The image shows the envelope spectrum of a rolling-element bearing's vibration signal, with the characteristic fault frequencies (BPFO outer race, BPFI inner race, BSF ball, FTF cage) marked as reference lines. Diagnose the bearing from this image, choosing from: normal, inner_race, outer_race, ball.
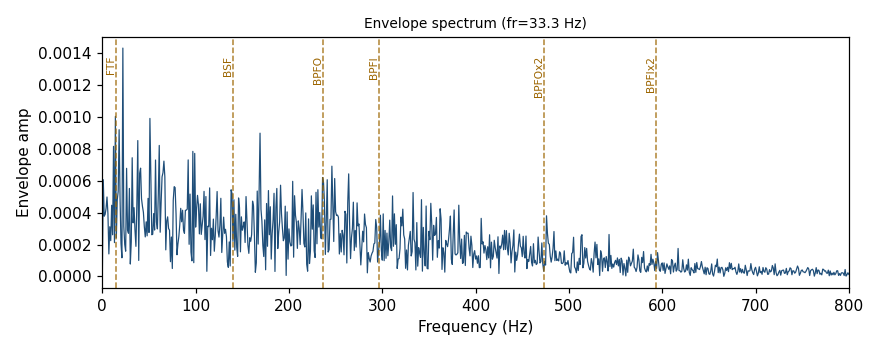
Answer: normal